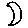
Label: moon